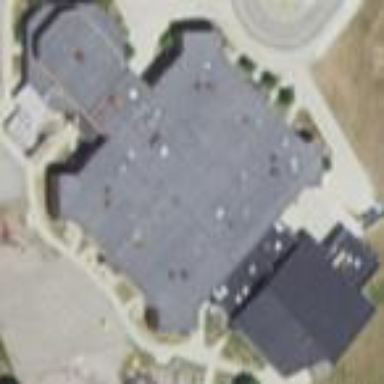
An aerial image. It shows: School building.